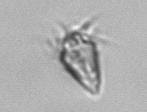
Label: Paratontonia_gracillima